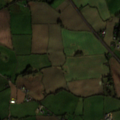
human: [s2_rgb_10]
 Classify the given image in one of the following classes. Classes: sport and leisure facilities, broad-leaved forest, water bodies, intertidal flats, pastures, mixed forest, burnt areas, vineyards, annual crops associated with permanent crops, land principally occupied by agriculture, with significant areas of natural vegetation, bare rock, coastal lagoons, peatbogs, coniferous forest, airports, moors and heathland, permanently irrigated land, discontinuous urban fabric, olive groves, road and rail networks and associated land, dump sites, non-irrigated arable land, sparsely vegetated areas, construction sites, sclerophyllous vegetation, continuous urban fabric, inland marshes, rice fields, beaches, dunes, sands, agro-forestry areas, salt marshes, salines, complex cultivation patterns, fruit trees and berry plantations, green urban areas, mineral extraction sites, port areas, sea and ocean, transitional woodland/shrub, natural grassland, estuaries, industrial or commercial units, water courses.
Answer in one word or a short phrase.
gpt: non-irrigated arable land, pastures